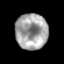
Tissue: prostate
Cell type: T cells
Senescence score: 0.343
Nuclear area (px): 1133
Mean DAPI intensity: 162.295